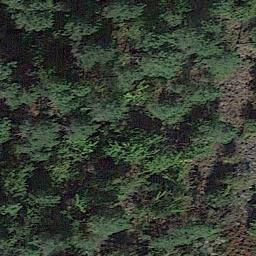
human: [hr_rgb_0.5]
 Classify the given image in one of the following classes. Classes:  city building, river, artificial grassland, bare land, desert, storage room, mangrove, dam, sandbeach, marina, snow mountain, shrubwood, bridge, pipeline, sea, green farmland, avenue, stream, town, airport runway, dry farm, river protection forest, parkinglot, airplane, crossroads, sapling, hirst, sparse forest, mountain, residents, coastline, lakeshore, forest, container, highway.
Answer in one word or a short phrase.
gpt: forest